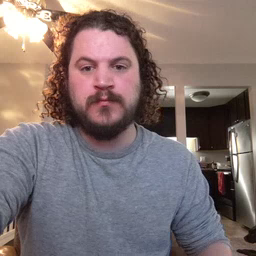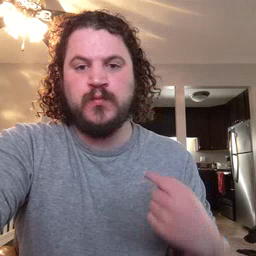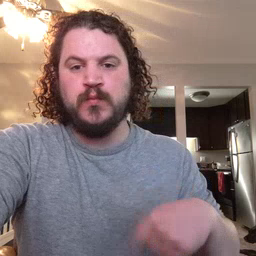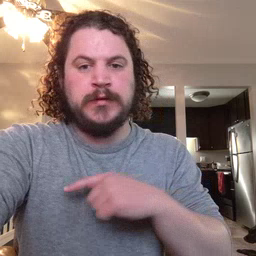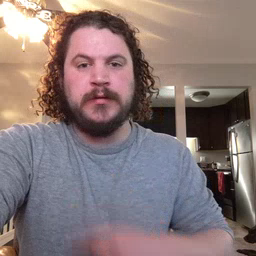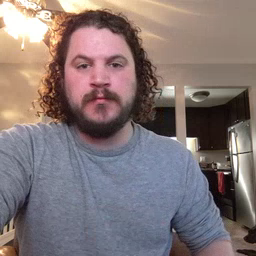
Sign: weus